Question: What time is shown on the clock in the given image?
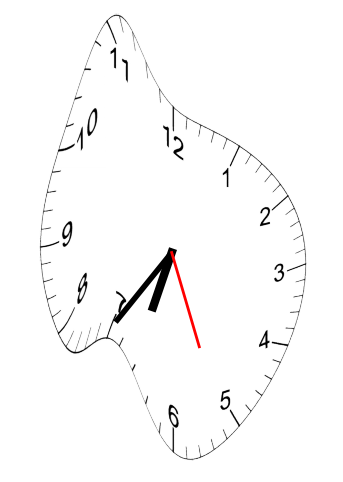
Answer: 06:35:26